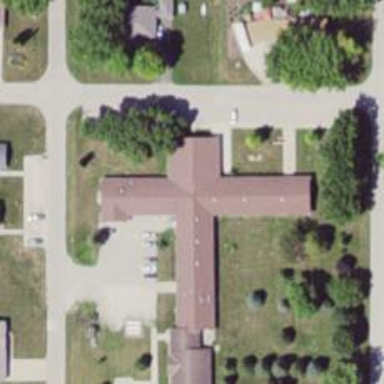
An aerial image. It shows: Nursing home.